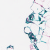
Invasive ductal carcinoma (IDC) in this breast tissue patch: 0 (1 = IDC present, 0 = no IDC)